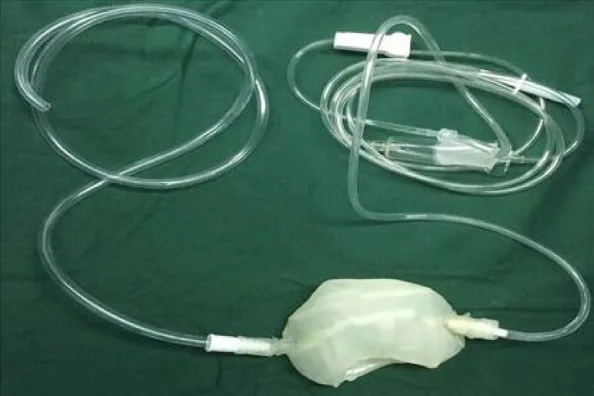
3D printing cold jacket of the kidney.
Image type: radiology (ct)